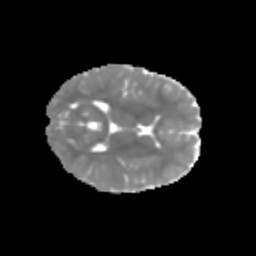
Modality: MD
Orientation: axial
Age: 6
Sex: female
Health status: healthy